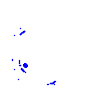
Particle: electron